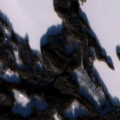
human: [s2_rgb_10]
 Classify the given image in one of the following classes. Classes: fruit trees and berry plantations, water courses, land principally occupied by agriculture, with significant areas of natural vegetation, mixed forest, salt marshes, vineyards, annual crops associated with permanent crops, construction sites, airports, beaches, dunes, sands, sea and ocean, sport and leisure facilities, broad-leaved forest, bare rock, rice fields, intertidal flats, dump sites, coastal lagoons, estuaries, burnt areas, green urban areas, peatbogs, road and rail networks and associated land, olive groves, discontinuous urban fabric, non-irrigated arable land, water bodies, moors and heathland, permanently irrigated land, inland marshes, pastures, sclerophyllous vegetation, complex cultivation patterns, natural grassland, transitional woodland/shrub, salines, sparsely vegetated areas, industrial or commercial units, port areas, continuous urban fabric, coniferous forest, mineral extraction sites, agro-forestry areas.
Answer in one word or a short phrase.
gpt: coniferous forest, mixed forest, water bodies